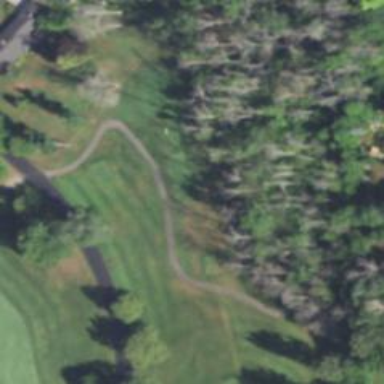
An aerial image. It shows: Path for both roads and golfers.